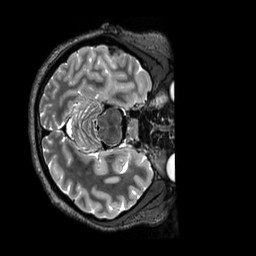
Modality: T2w
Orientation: axial
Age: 24
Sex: female
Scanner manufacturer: siemens
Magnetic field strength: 3 T
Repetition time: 3.2 s
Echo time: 0.728 s